Question: I'm currently building a small project planner in Excel that uses the current date to plot coloured blocks under a date column to depict which stage of the project we are currently at for a particular customer (see image below).

Behind each of the coloured blocks is a drop-down menu populated by a list on another sheet. My aim is to search for the current date in cell A1 ( populated using today() ) within all columns that follow the freezed panes (depicted by the black right hand border). When the current date is found, the value of in each of the coloured blocks should be copied into the corresponding cells so that as the project progresses, a line of coloured blocks are entered for each day (with the relevant text from the drop-down depicting the current stage of that block).
Currently I am using the following formula copied into all cells that follow the freeze:
'''
=IF(F$1 = $A$1,$C2,"")
'''
However, when the current date is changed this merely moves the copied blocks across to the relevant column without maintaining the old values from previous days.
I've also attempted this with a VLOOKUP so that I can enter it into a macro and run if from a button but the layout does not allow for a successful VLOOKUP.
The simplest solution I believe would be to have a button that allows the user to save the current state of the column with a header that matches the current date however it has been some time since I have coded in VBA and do not remember how to do this.
Any ideas? Thanks in advance.
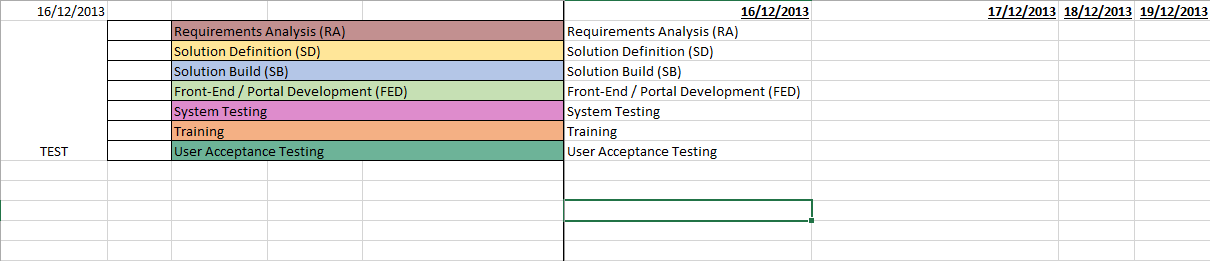
Answer: Not sure if this is exactly what you're looking for, but here goes...
'''
Sub ColorCode()
Dim ws As Worksheet
Dim rng As Range
Dim cel As Range
Set ws = ThisWorkbook.Sheets("SheetNameHere")
Set rng = ws.Range("F1:I1")***
For Each cel In rng
If cel.Value = ws.Range("A1").Value Then
ws.Range("C2:C8").Copy
ws.Range(Cells(2, cel.Column), Cells(8, cel.Column)).PasteSpecial Paste:=xlPasteValues
ws.Range(Cells(2, cel.Column), Cells(8, cel.Column)).PasteSpecial Paste:=xlPasteFormats
End If
Next
End Sub
'''
If you add that to a new module, you can assign it to a command button. I haven't had a chance to test it, but it cycles through the dates in the first row to see if they match the date in A1. If they do, it copies over the values and formats from C2:C8(change if you need to) into the rows underneath that date. You may need to change some of the ranges to suit your specific worksheet.